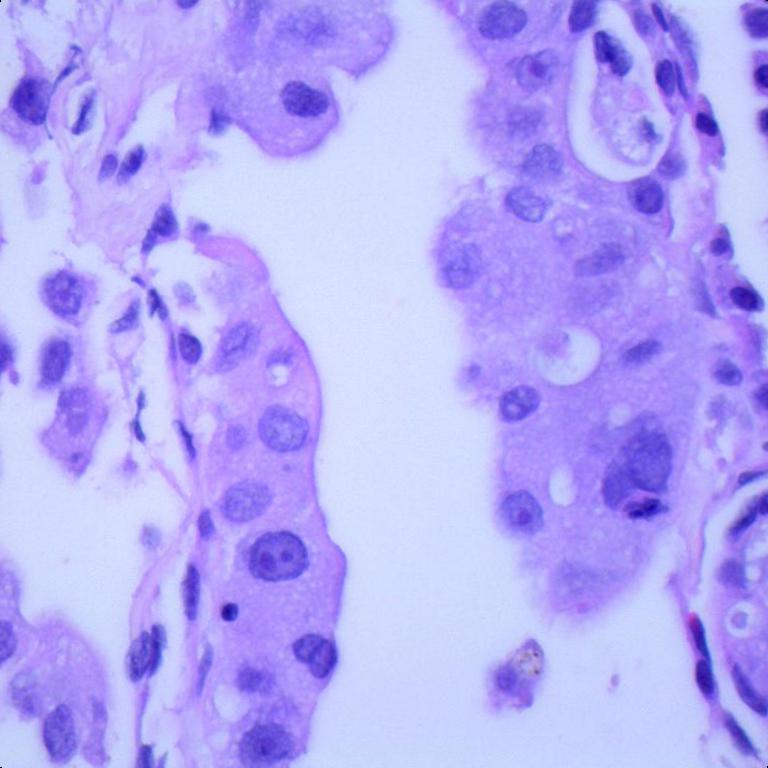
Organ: lung
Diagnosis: adenocarcinomas